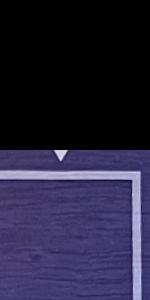
Label: Empty